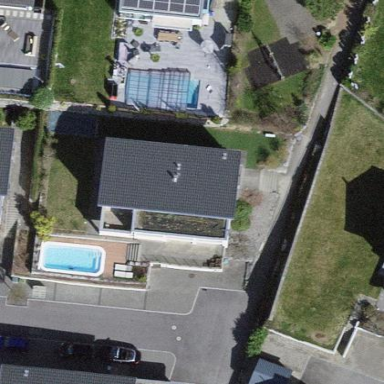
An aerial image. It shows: Simple house.